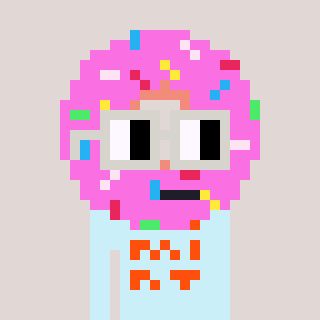
a pixel art character with square light gray glasses, a doughnut-shaped head and a cold-colored body on a warm background